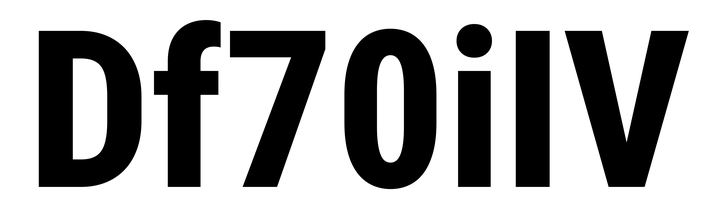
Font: Roboto_Condensed_ExtraBold